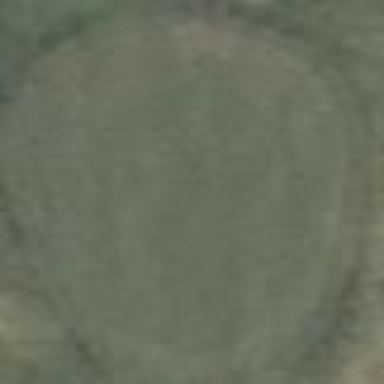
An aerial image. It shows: Golf green.